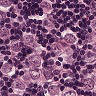
Metastatic tissue present: yes